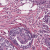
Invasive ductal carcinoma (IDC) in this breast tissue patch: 1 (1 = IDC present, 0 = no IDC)